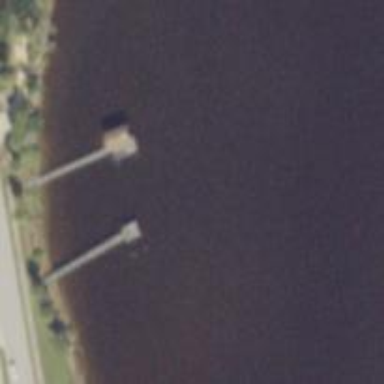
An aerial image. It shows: Man-made pier.